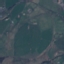
Land use / land cover: Pasture